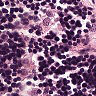
Metastatic tissue present: no